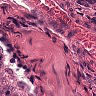
Metastatic tissue present: no